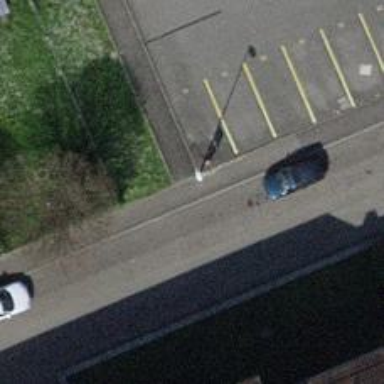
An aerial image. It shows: Asphalt sidewalk.